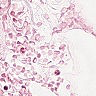
Metastatic tissue present: no